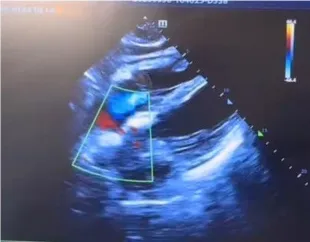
Echocardiogram shows biatrial thrombosis, atrial defect or patent foramen ovale. Four-chamber heart view of the xiphoid process, atrial defect or patent foramen ovale.
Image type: radiology (ultrasound)